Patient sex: M
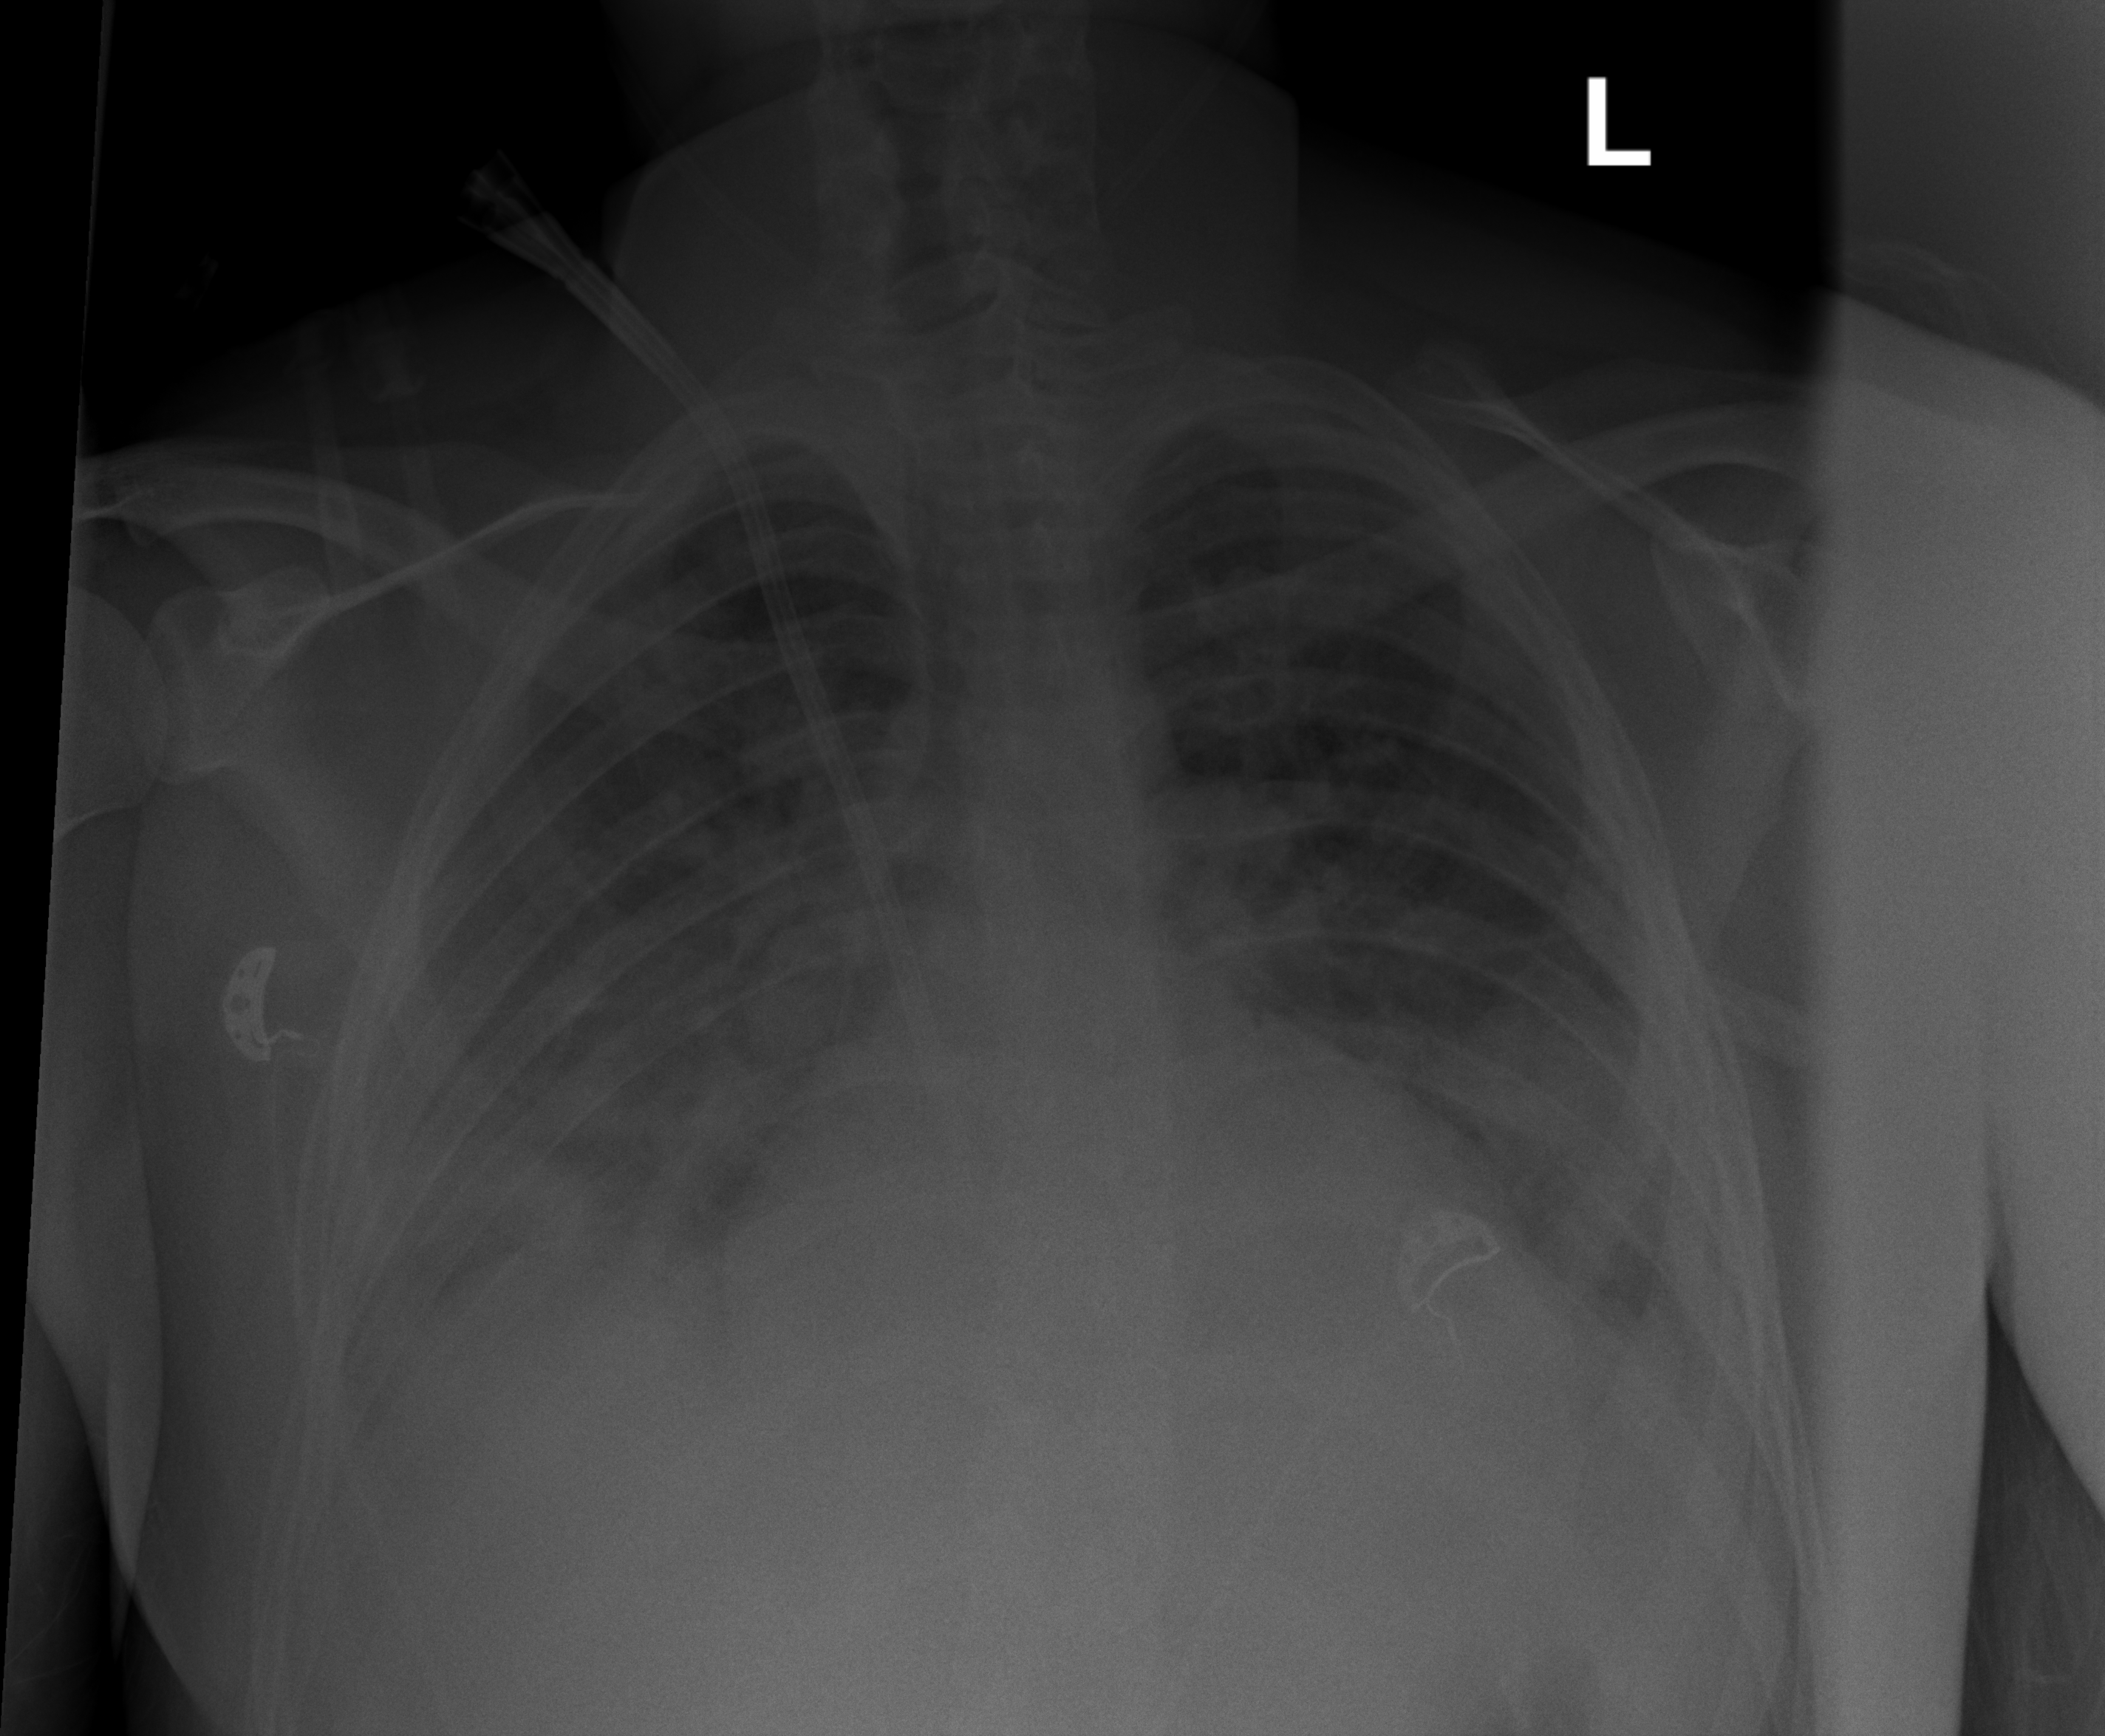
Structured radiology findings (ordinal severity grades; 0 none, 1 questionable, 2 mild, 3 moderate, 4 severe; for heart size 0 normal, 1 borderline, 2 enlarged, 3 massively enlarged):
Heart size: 2
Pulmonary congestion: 2
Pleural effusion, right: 3
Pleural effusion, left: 0
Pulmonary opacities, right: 2
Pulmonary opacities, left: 2
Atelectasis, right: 0
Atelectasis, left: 0